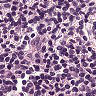
Metastatic tissue present: no